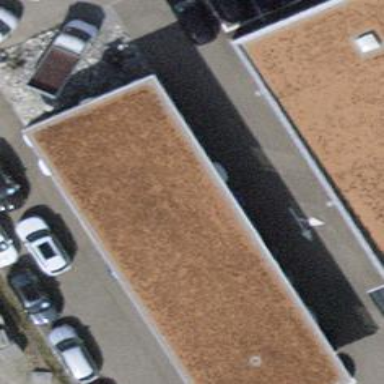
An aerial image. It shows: View of roof of building.